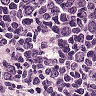
Metastatic tissue present: no